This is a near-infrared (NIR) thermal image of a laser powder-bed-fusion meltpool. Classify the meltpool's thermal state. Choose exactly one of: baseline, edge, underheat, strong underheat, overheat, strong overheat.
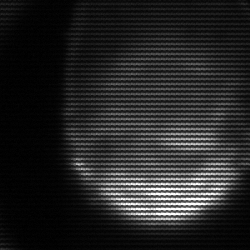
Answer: edge